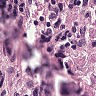
Metastatic tissue present: yes